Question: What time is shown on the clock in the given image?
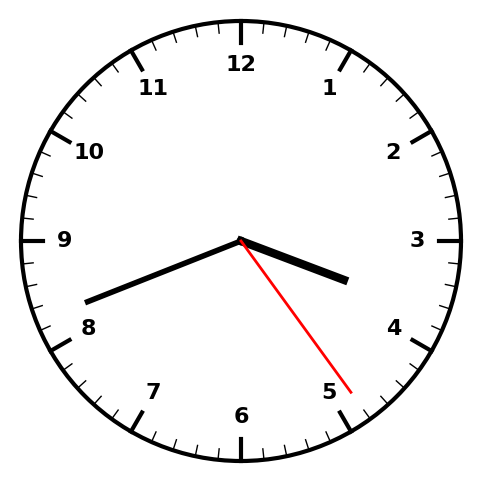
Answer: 03:41:24